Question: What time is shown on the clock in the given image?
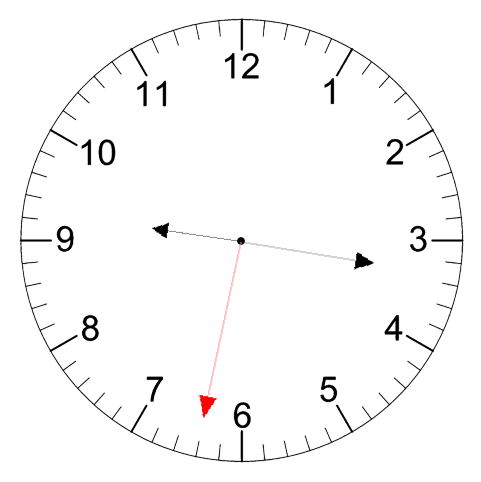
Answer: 09:16:32